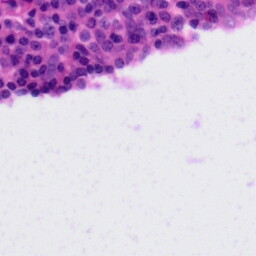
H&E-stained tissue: Tonsil